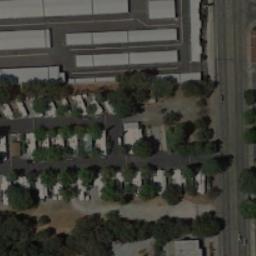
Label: mobile_home_park